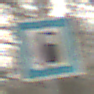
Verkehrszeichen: Tankstelle
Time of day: MorningAfternoon
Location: Outdoor (Nature)
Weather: PartlyCloudy
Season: Winter
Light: Natural